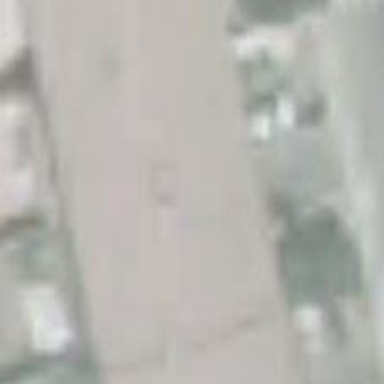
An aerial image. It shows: Terrace building with pitched roof oriented across.